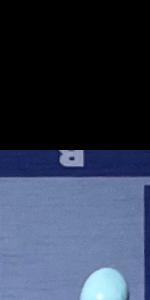
Label: Empty